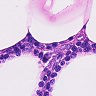
Metastatic tissue present: no